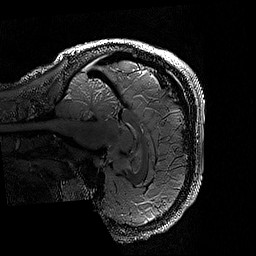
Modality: T2w
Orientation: sagittal
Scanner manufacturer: siemens
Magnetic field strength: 3 T
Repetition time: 3.2 s
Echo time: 0.428 s